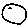
Label: moon